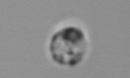
Label: Amoeba